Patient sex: F
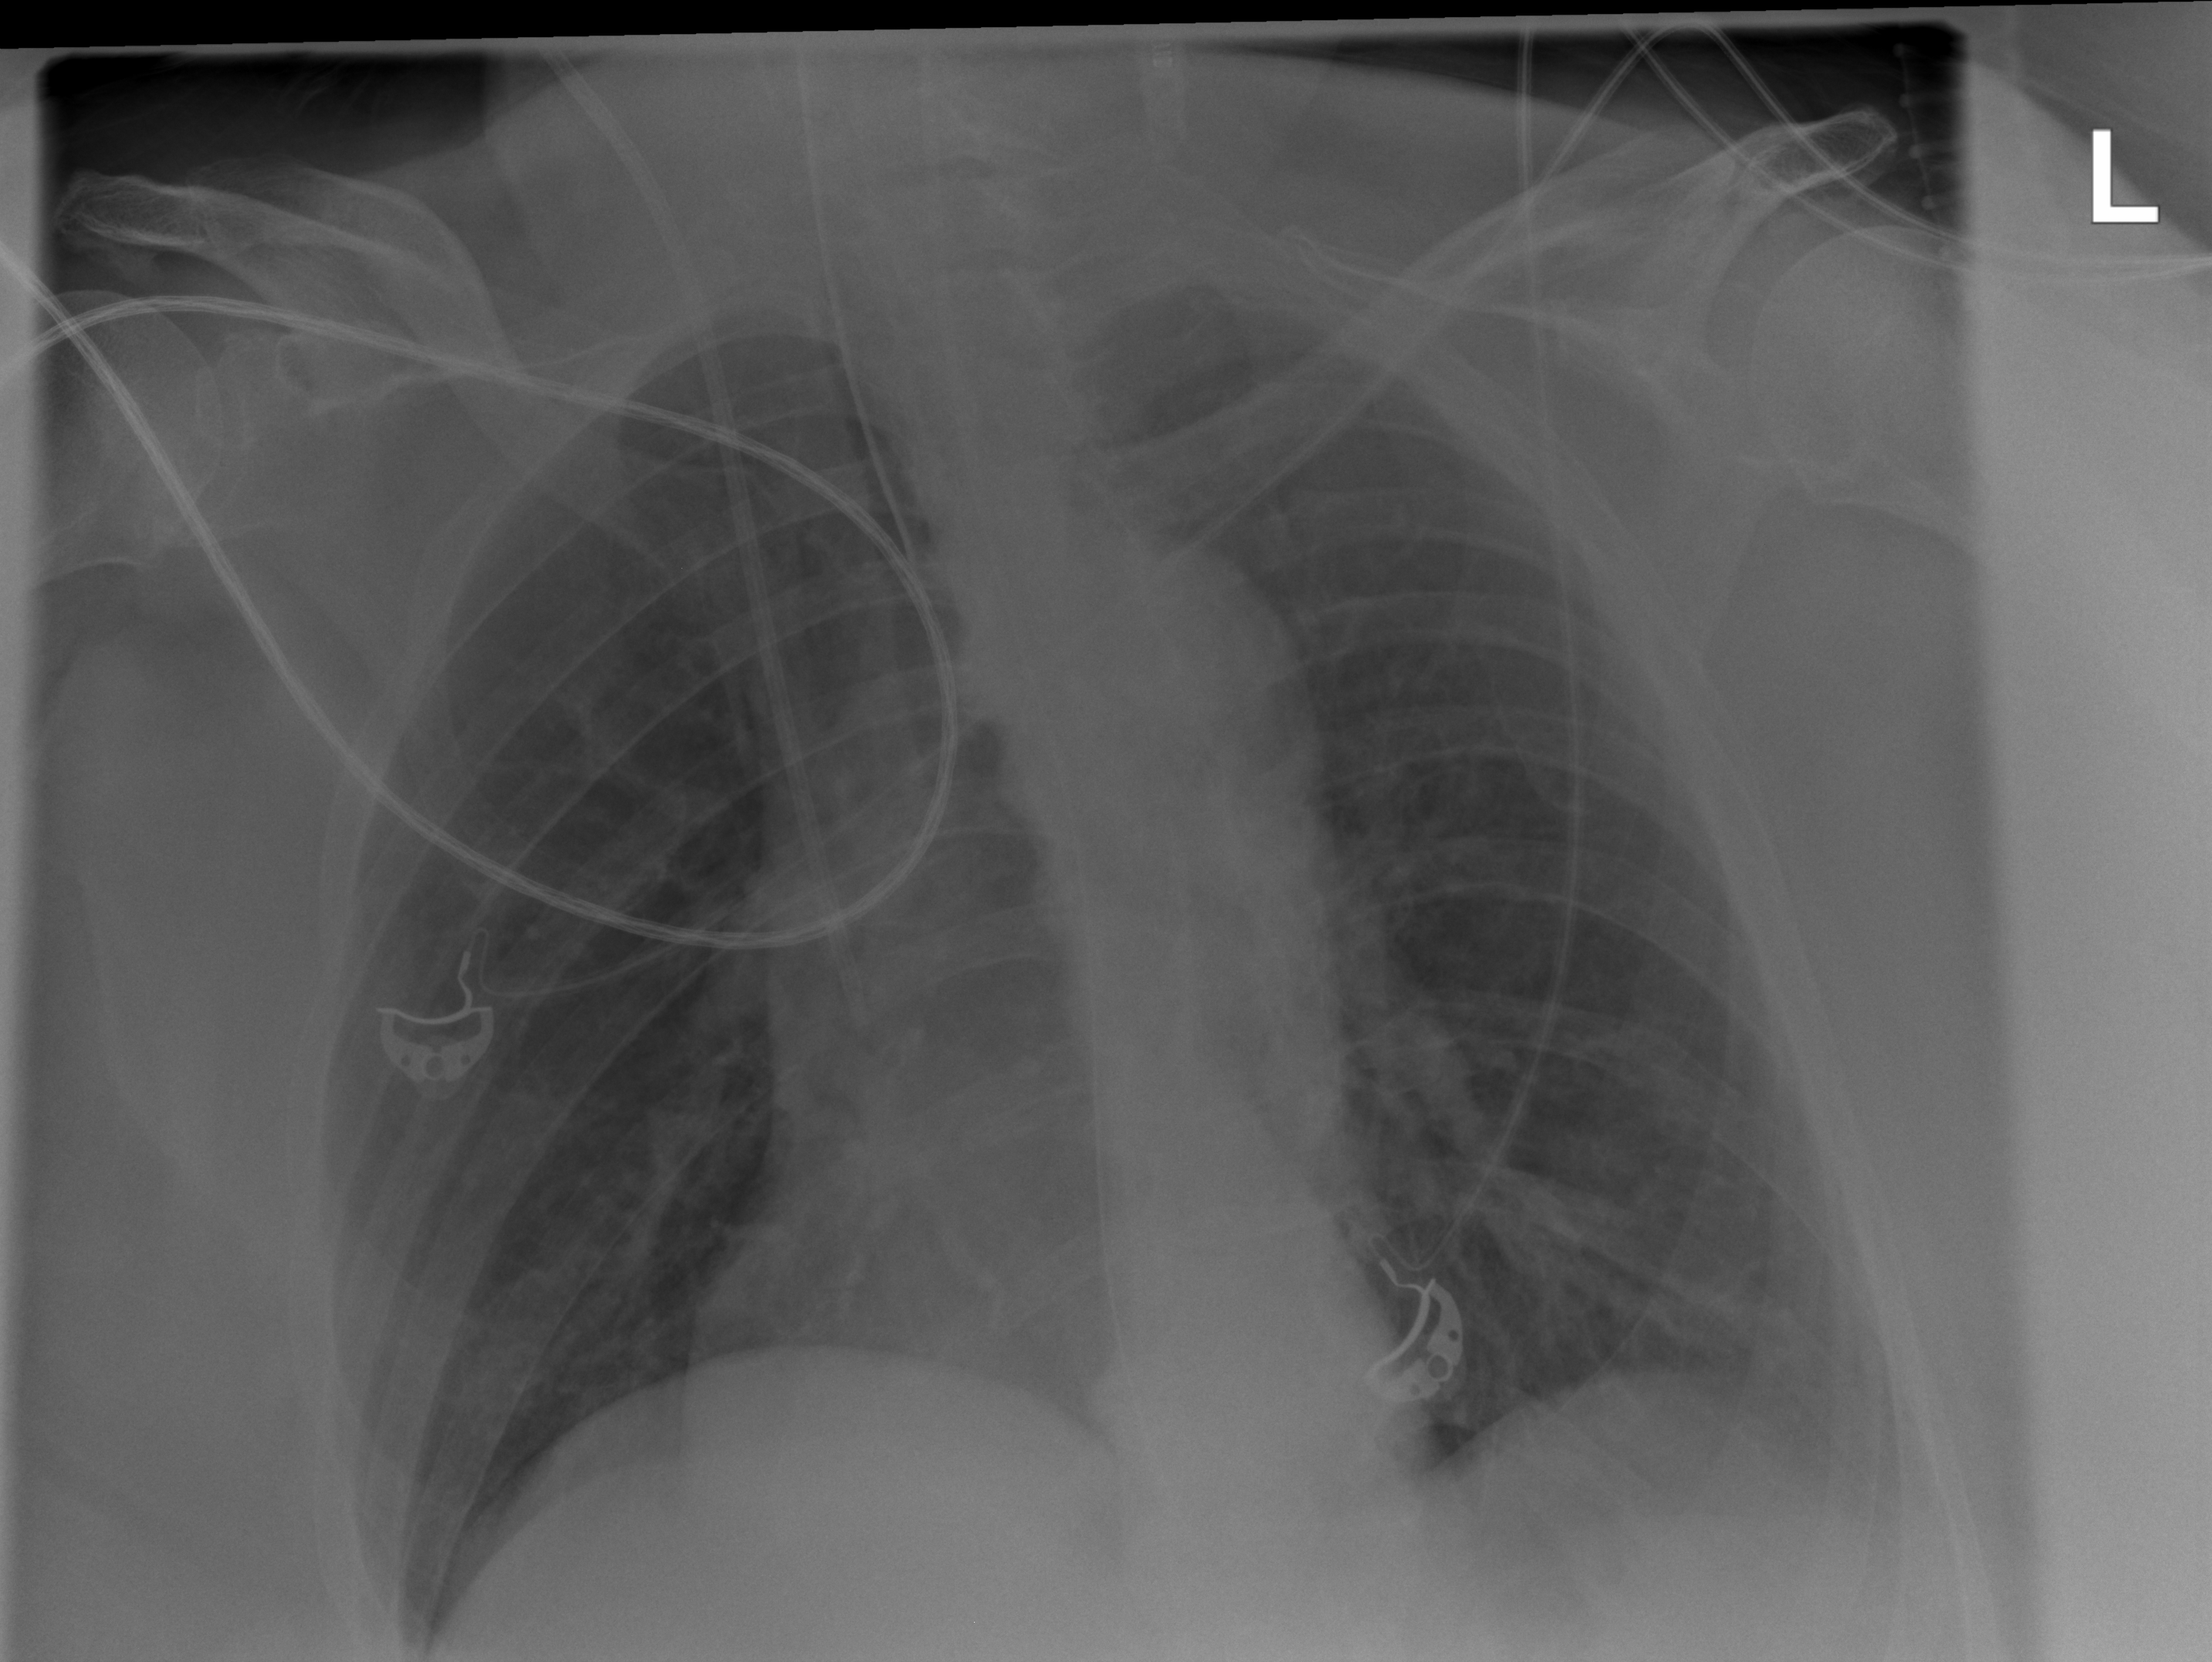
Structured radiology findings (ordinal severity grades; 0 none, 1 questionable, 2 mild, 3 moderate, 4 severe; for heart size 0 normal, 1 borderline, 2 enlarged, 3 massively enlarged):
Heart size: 0
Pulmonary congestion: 0
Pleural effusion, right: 0
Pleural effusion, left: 2
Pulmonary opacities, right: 0
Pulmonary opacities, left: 0
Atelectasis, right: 0
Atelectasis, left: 0